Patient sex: M
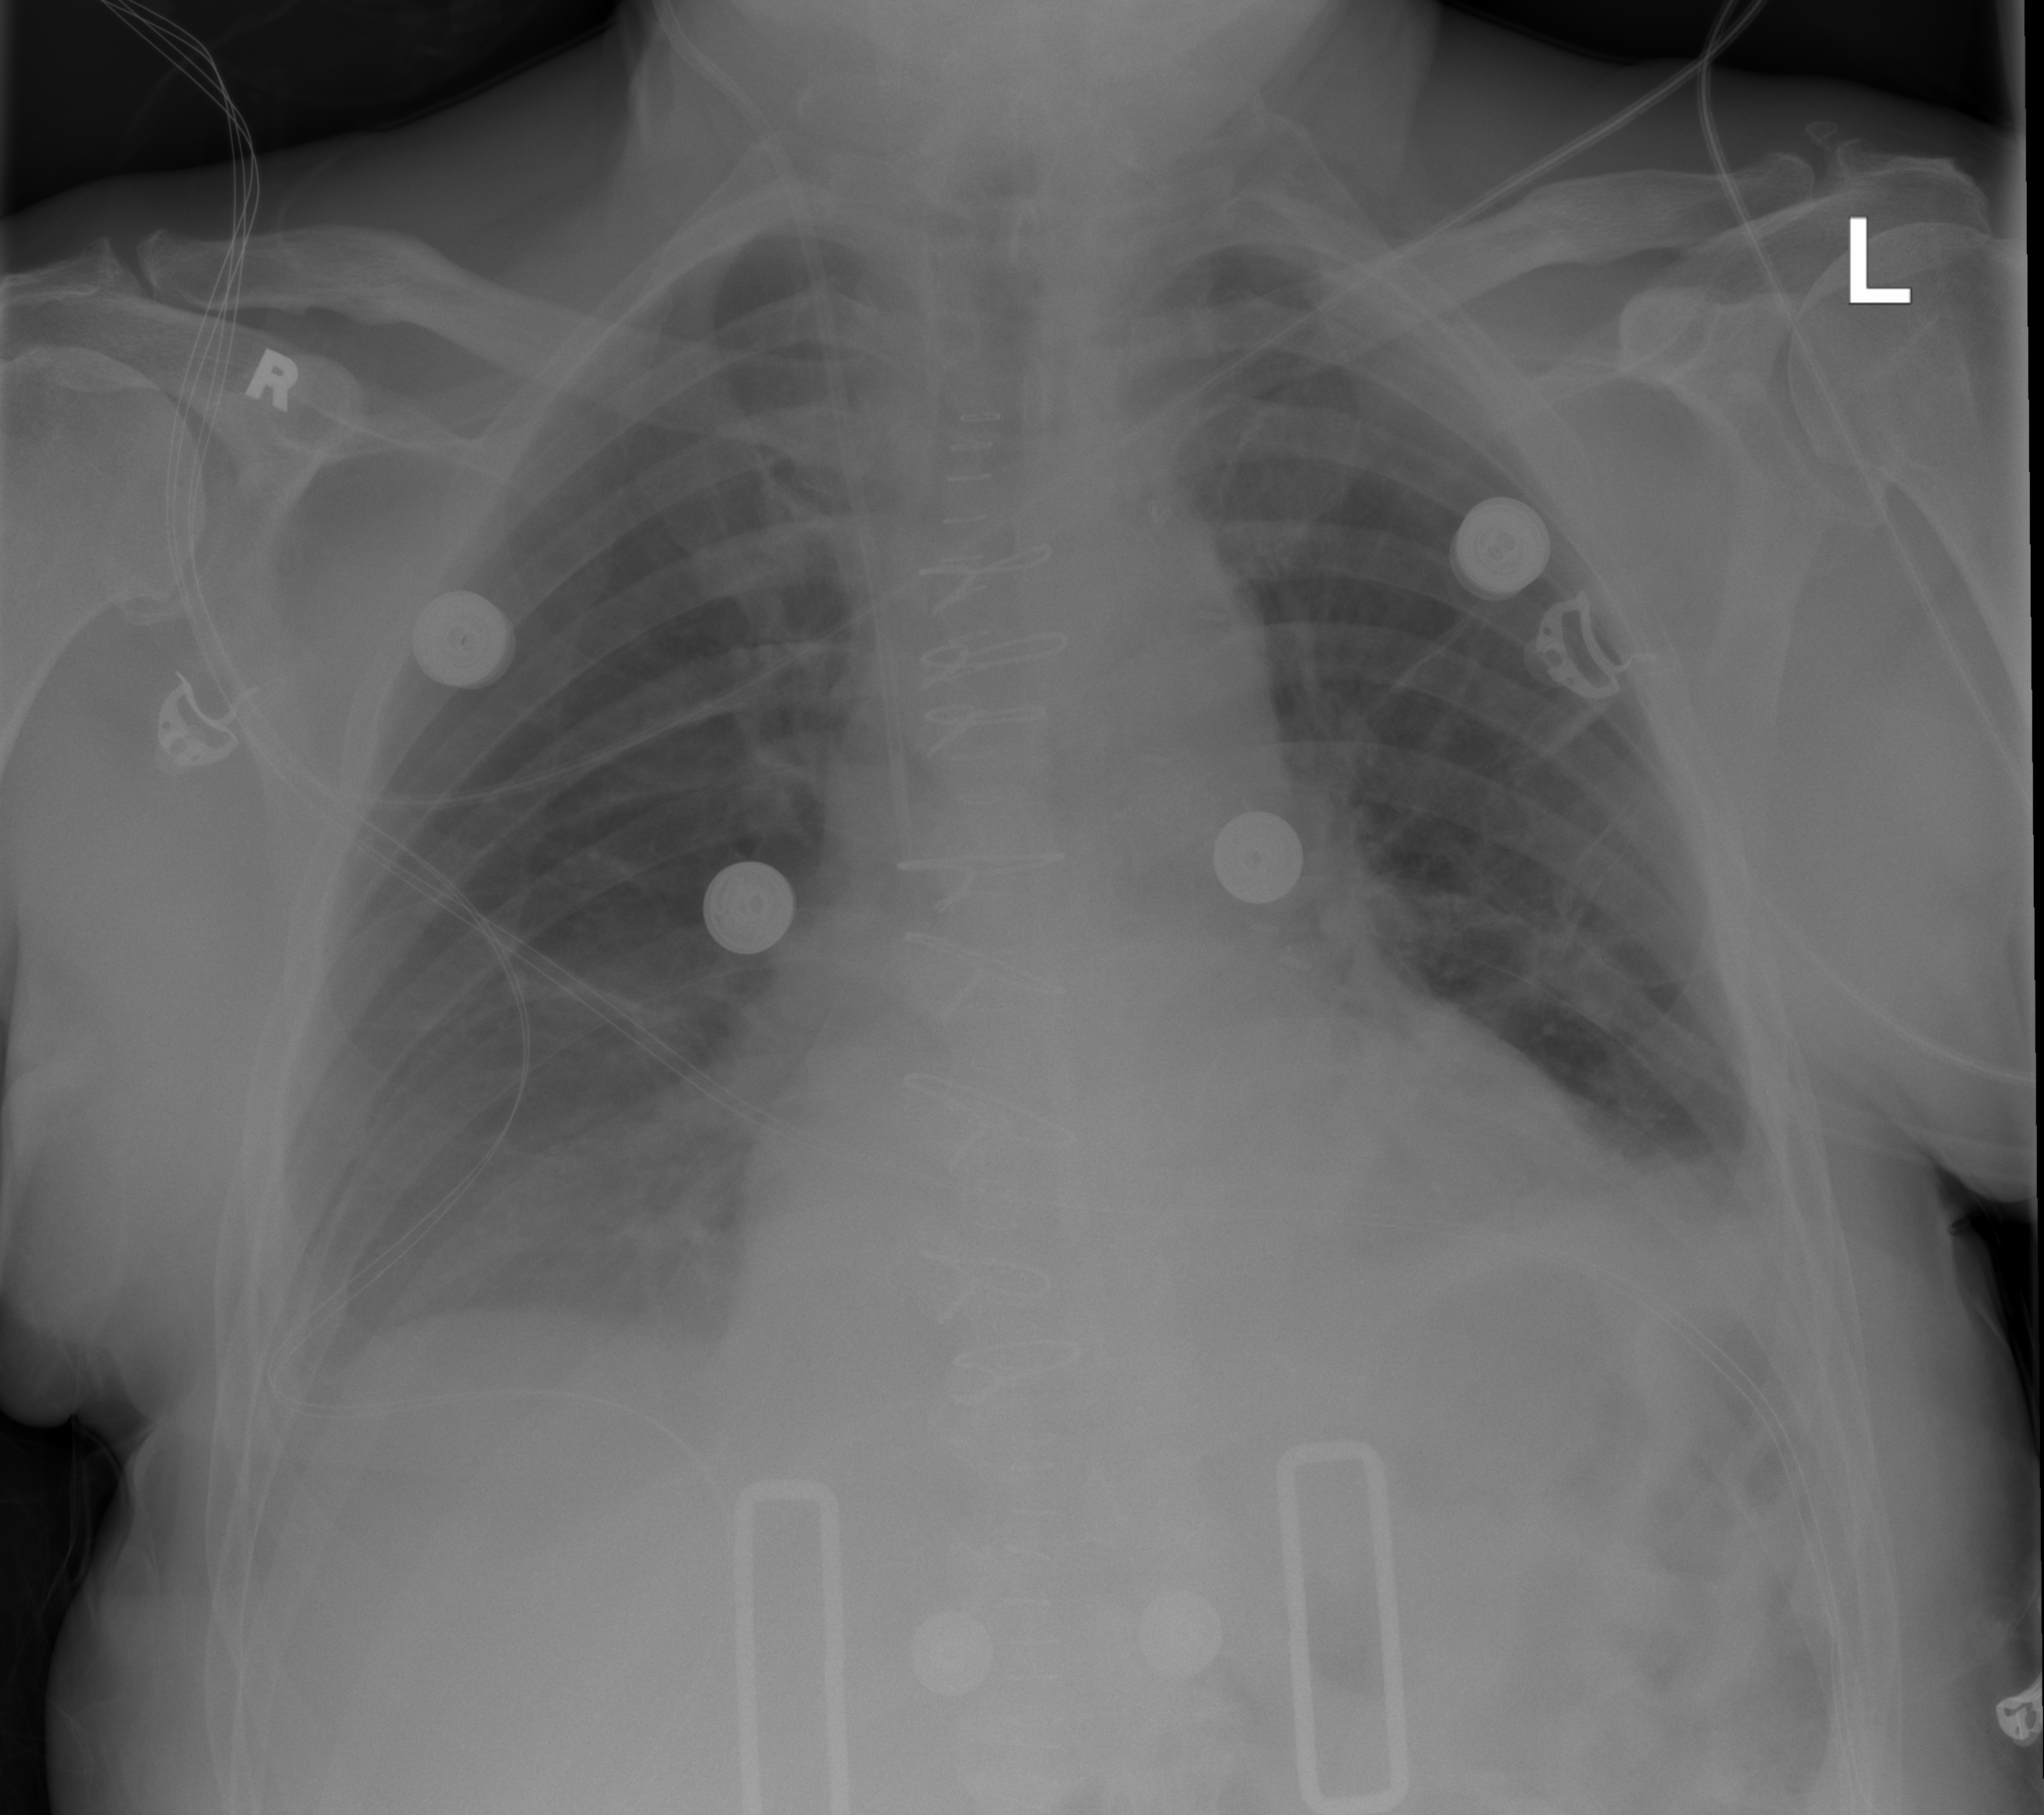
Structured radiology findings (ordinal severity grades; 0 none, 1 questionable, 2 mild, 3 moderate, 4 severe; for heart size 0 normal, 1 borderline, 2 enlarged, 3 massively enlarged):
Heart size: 2
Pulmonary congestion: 0
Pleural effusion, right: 1
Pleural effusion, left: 2
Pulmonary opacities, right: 0
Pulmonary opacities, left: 0
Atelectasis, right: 2
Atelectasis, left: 2